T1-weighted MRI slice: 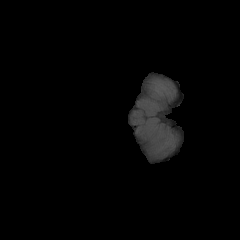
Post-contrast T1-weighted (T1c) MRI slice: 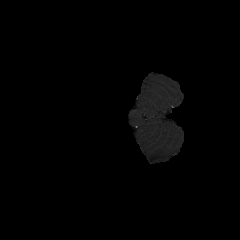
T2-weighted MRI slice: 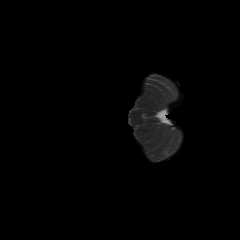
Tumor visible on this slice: no